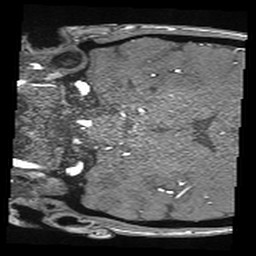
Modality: angio
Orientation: coronal
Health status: ill
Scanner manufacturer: siemens
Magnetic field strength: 3 T
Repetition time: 0.02 s
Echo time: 0.0033 s